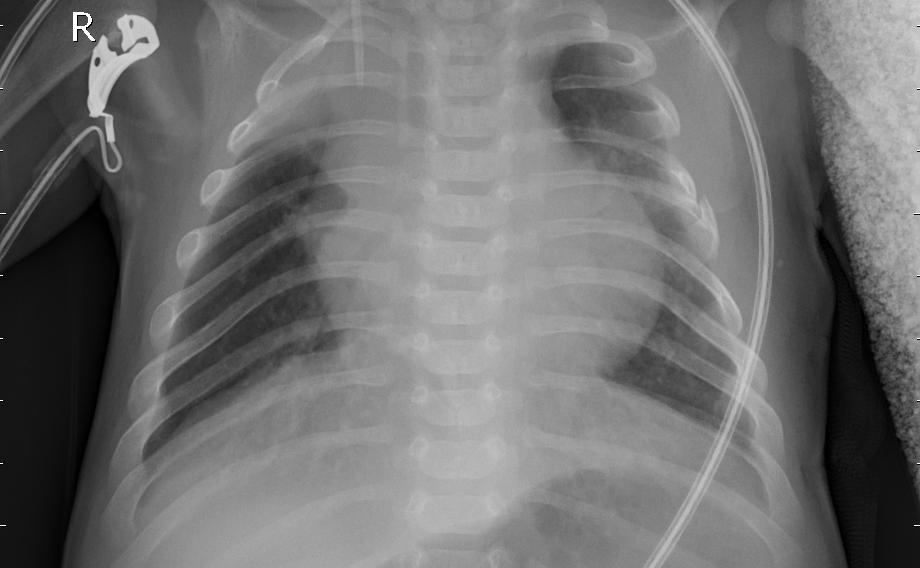
Diagnosis: PNEUMONIA